You are looking at the raw vibration waveform of a rotating shaft. What is the most likely rotor condition (normal, misalignment, unbalance, looseness)?
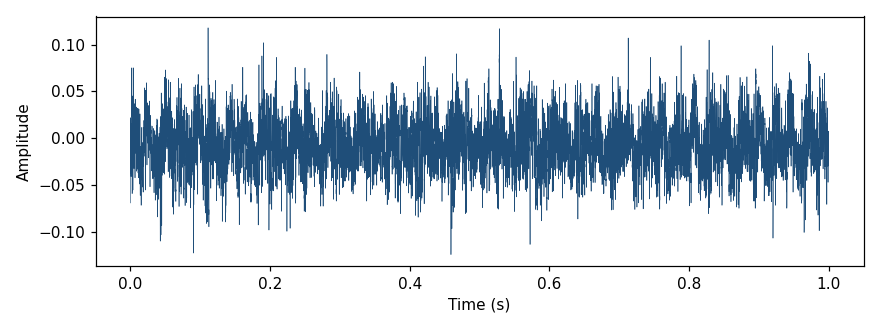
Answer: looseness